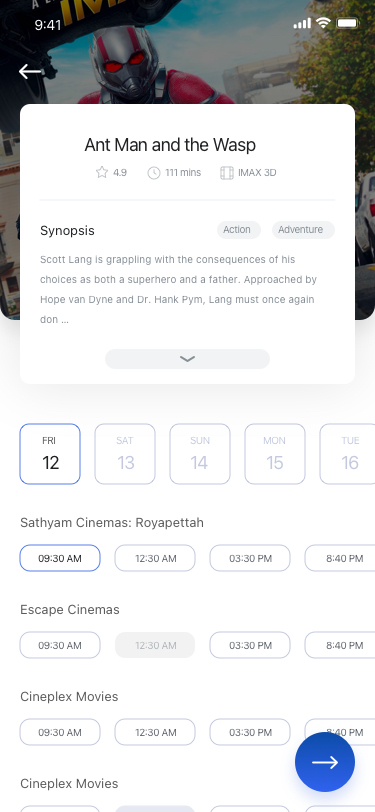
Text in this UI design:
12
FRI
13
SAT
14
SUN
15
MON
16
TUE
Sathyam Cinemas: Royapettah
09:30 AM
12:30 AM
03:30 PM
8:40 PM
Escape Cinemas
09:30 AM
12:30 AM
03:30 PM
8:40 PM
Cineplex Movies
09:30 AM
12:30 AM
03:30 PM
8:40 PM
Cineplex Movies
Action
Adventure
Synopsis
Scott Lang is grappling with the consequences of his choices as both a superhero and a father. Approached by Hope van Dyne and Dr. Hank Pym, Lang must once again don …
Ant Man and the Wasp
111 mins
IMAX 3D
4.9